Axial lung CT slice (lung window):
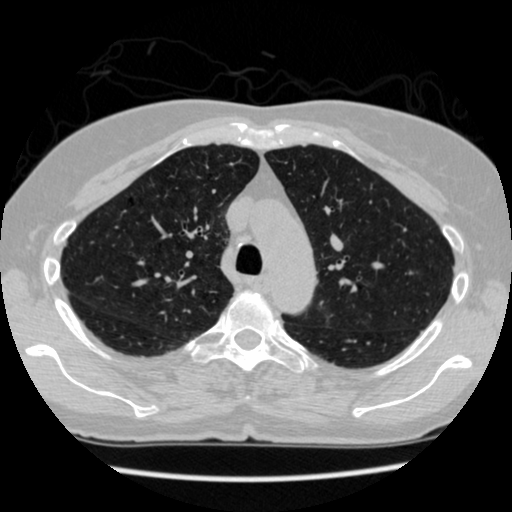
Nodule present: no